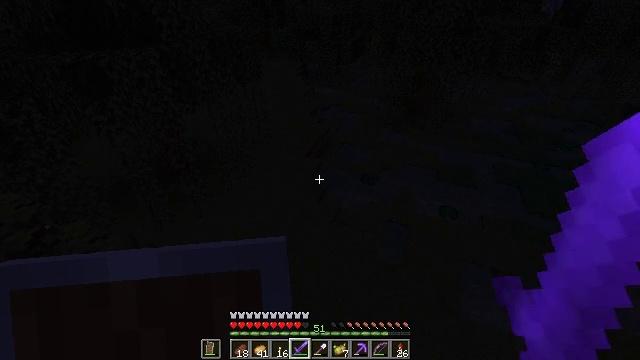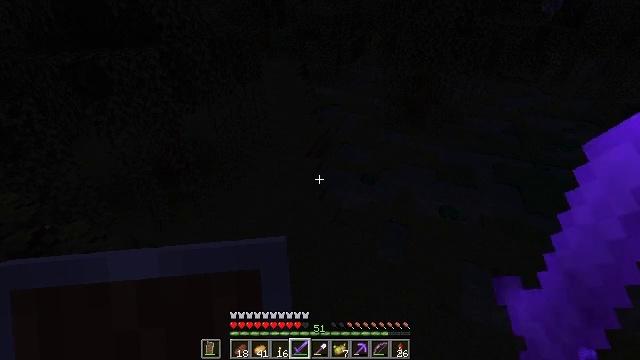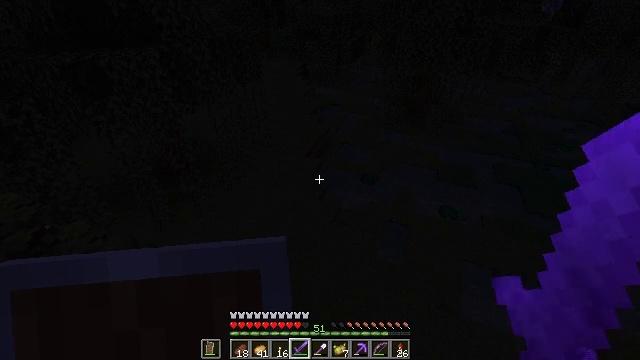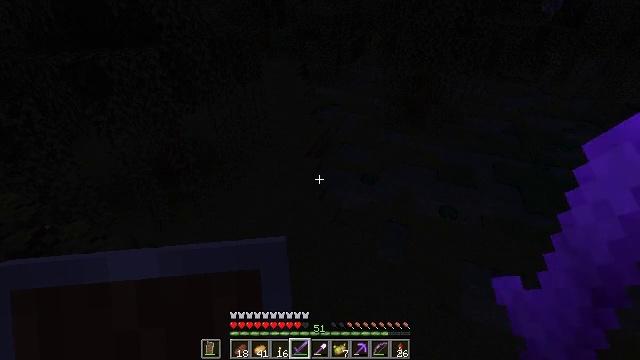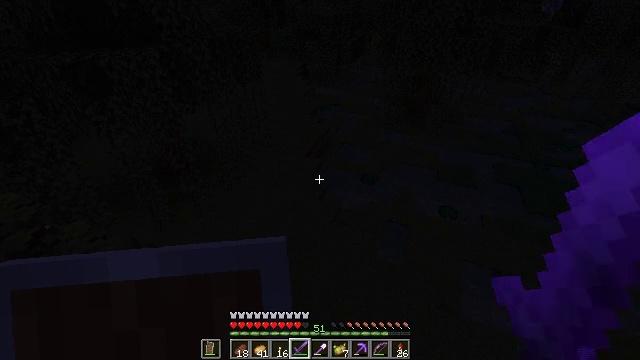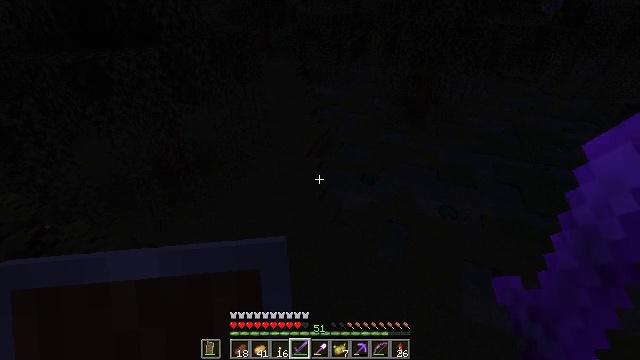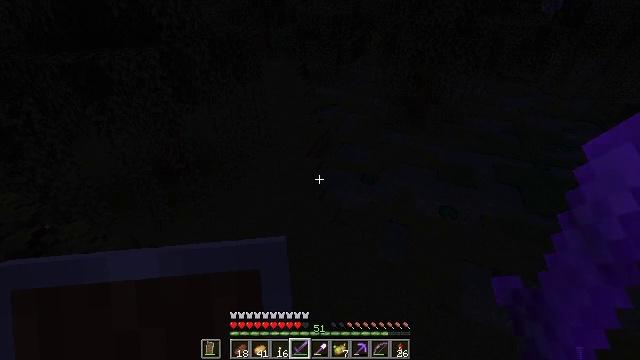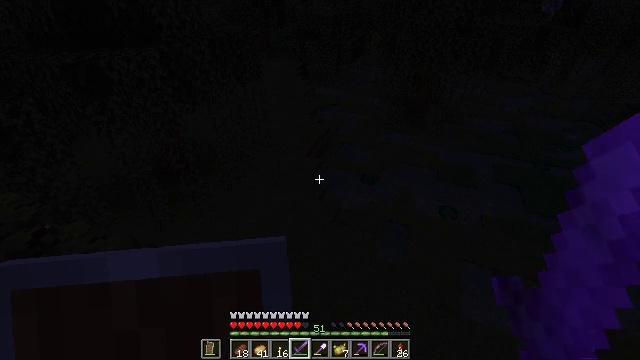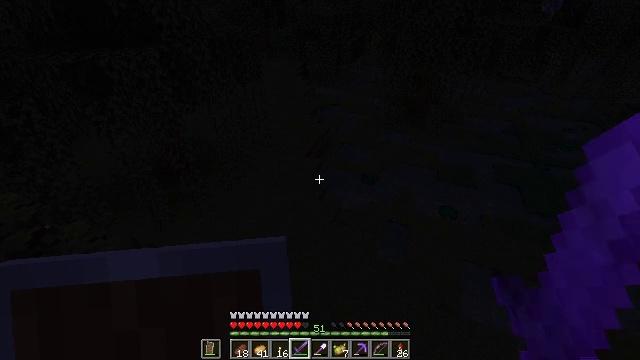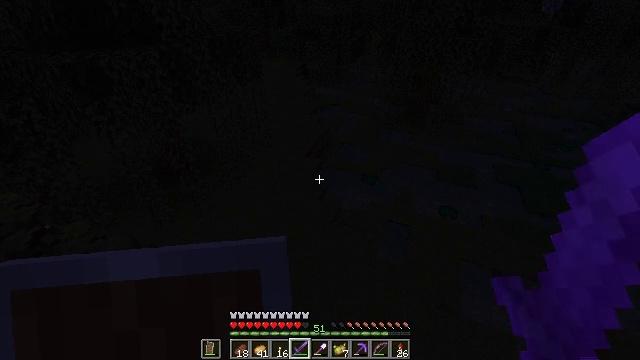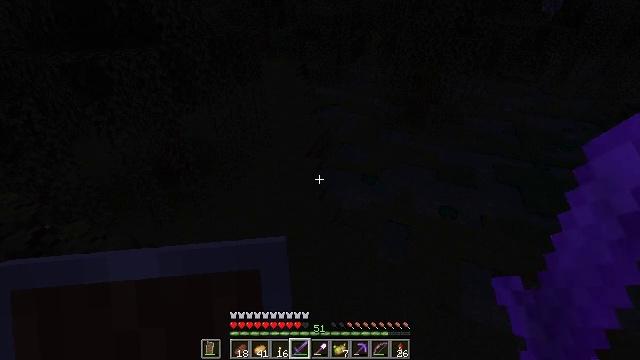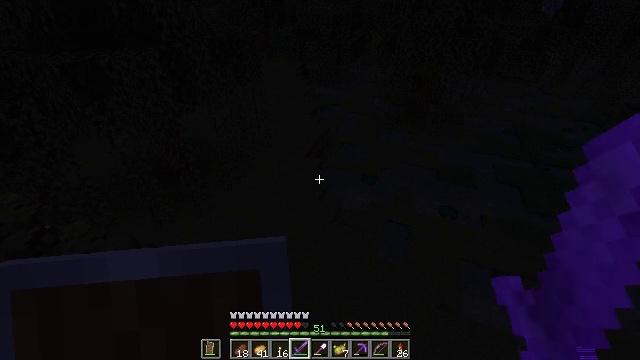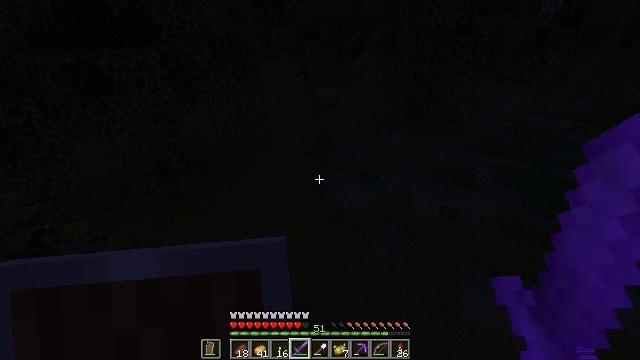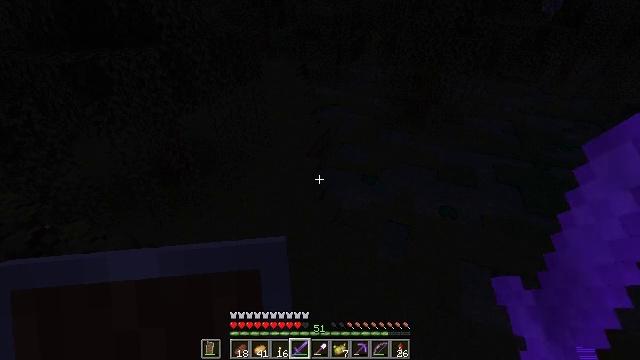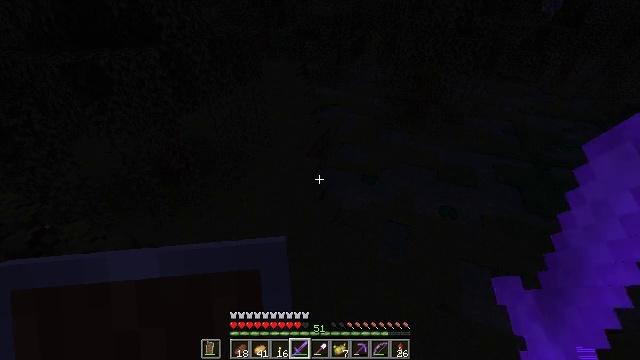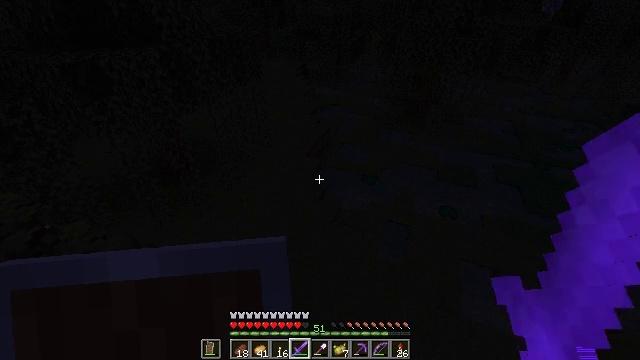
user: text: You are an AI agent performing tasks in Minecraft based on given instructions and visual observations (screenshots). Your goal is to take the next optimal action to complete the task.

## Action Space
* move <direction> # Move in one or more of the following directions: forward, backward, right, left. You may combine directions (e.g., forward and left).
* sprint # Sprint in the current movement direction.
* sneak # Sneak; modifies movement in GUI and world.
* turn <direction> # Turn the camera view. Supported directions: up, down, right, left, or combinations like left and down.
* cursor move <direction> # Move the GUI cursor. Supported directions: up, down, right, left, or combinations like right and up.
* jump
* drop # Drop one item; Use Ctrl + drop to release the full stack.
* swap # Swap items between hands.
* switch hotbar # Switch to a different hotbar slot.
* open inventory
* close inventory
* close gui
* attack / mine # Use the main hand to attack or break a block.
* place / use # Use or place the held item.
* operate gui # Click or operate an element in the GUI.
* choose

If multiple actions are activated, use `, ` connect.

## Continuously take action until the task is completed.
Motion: motion action
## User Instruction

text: Kill enemies.
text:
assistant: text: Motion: no_op
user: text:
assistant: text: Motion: no_op
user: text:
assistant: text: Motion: no_op
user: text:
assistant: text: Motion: no_op
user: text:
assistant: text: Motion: no_op
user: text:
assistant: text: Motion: no_op
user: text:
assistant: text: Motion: no_op
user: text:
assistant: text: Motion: no_op
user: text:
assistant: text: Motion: no_op
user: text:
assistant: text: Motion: no_op
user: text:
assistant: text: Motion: no_op
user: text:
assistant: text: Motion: no_op
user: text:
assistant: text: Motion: no_op
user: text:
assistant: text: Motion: no_op
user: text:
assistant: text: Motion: no_op
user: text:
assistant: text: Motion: no_op
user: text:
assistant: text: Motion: no_op
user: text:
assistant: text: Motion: no_op
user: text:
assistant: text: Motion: no_op
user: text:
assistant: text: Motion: no_op
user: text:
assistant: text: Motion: no_op
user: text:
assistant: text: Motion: no_op
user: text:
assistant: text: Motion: no_op
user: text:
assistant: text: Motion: no_op
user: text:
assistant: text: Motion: no_op
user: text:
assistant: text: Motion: no_op
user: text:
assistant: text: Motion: no_op
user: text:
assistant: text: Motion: no_op
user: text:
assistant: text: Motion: no_op
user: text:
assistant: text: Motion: no_op